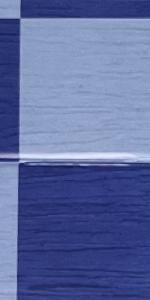
Label: Empty